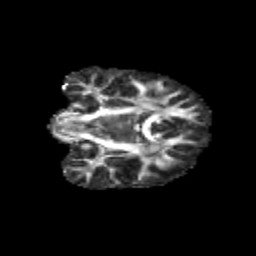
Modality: FA
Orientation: coronal
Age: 10
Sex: male
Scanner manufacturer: siemens
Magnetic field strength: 3 T
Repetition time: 3.8 s
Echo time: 0.07 s